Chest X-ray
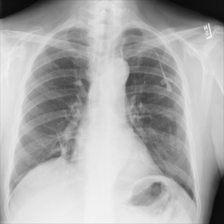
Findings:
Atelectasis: negative
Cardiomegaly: negative
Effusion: negative
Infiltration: negative
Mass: negative
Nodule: negative
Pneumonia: negative
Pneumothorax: negative
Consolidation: negative
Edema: negative
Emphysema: negative
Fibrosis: negative
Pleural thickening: negative
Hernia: negative